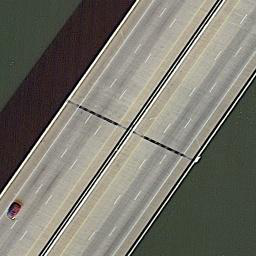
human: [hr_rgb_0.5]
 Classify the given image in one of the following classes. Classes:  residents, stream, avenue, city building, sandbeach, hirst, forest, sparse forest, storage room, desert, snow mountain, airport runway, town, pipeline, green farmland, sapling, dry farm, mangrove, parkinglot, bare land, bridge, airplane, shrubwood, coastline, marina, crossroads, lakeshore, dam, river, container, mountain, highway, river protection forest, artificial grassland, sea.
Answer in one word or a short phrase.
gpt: bridge